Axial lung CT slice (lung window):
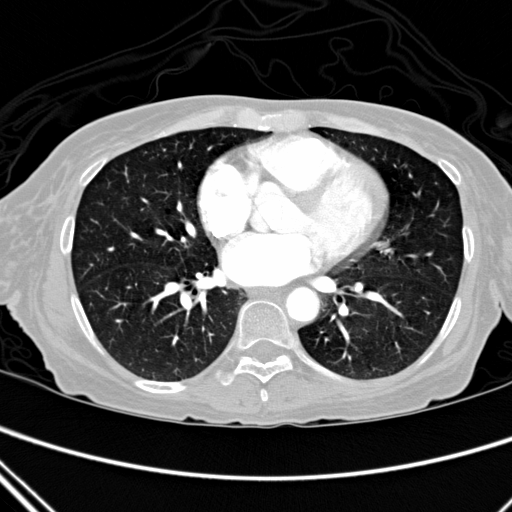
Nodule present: no